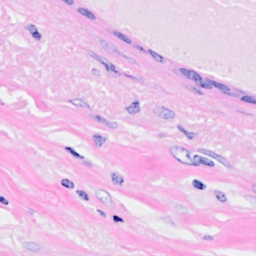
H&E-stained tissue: Breast